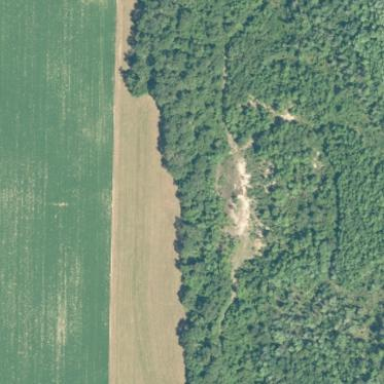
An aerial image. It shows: Mixed woodland area with various types of leaves.